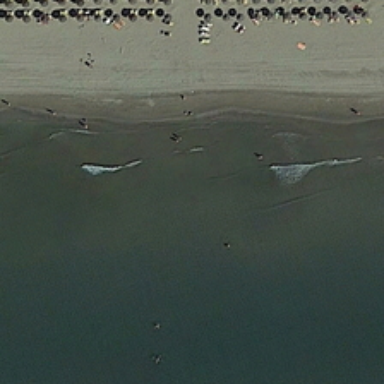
Sea water in the wind set off layers of white spray .